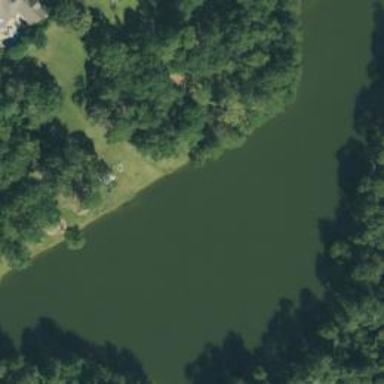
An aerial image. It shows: Peaceful pond surrounded by nature.